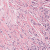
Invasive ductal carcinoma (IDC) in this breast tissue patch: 1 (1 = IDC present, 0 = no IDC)